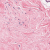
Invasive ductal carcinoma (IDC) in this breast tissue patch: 0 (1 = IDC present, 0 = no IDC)